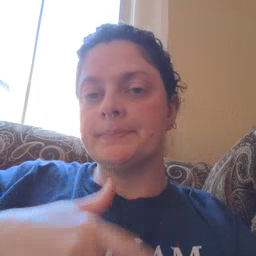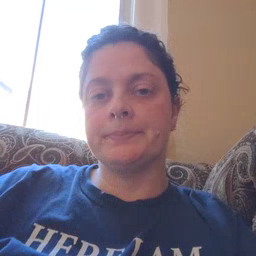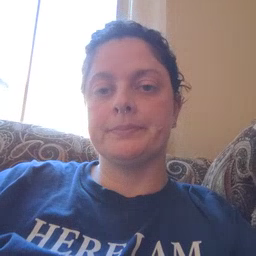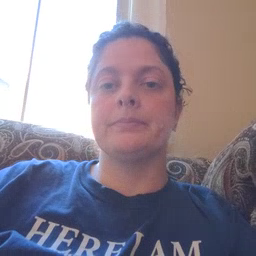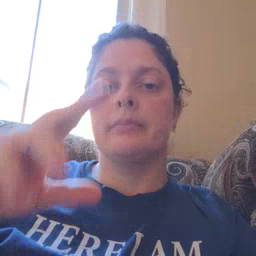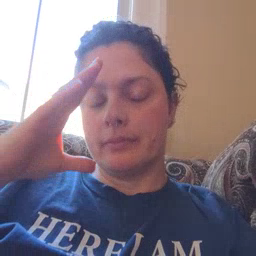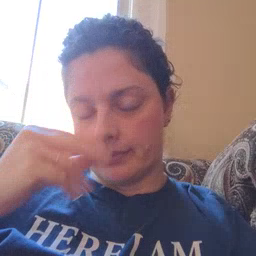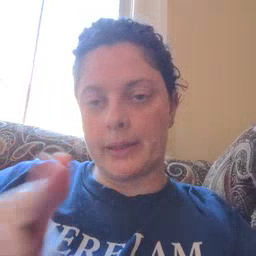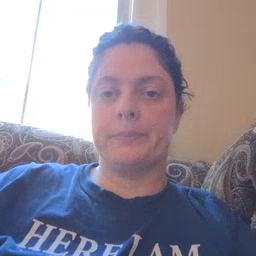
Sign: nap